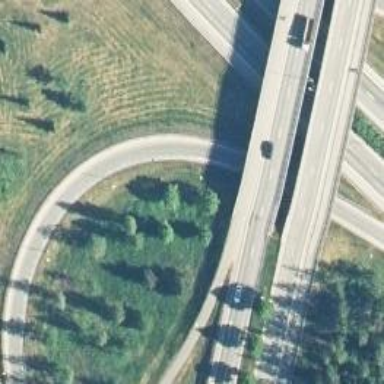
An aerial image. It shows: Asphalt motorway link.